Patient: sex M, age 52
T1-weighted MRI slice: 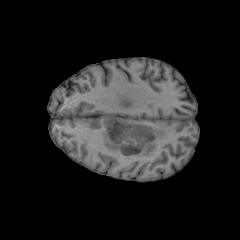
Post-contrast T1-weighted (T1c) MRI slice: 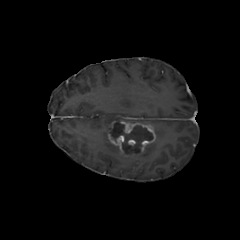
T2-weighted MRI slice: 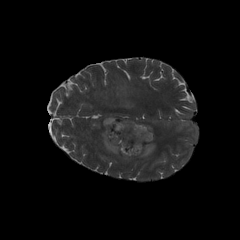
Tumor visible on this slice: yes
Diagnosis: Glioblastoma, IDH-wildtype
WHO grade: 4